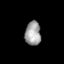
Tissue: prostate
Cell type: T cells
Senescence score: 0.689
Nuclear area (px): 374
Mean DAPI intensity: 158.818